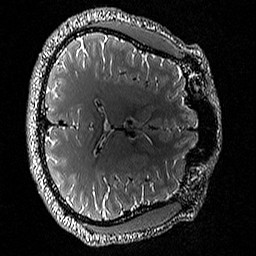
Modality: T2w
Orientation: axial
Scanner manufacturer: siemens
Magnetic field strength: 3 T
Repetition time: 3.2 s
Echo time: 0.428 s